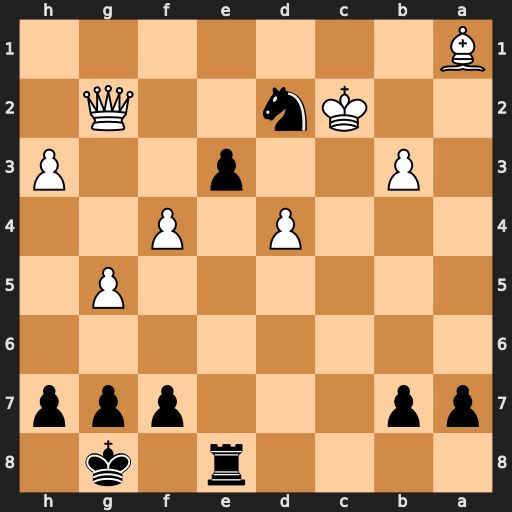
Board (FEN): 4r1k1/pp3ppp/8/6P1/3P1P2/1P2p2P/2Kn2Q1/B7
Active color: b
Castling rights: -
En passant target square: -
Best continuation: e2 Qf2 e1=Q Qxe1 Rxe1